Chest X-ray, AP view. Patient: 58 years old, sex M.
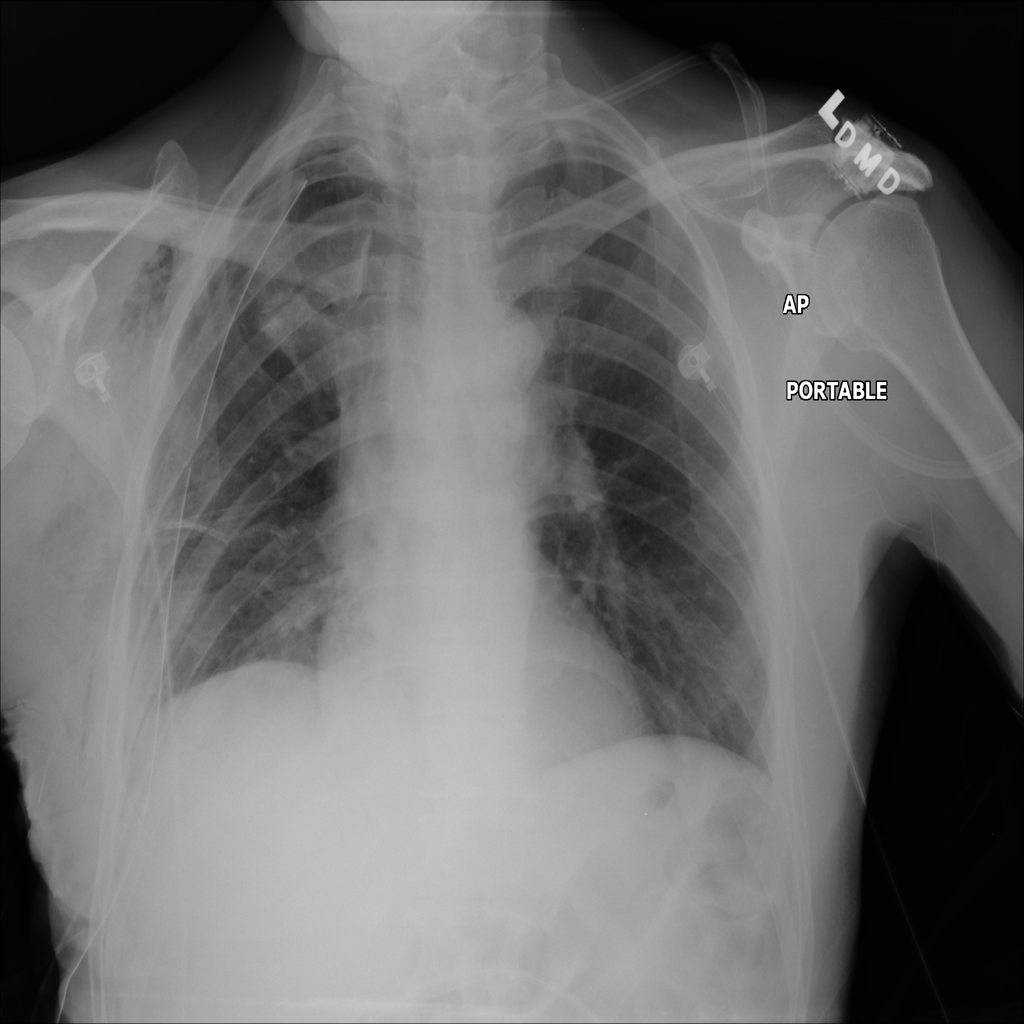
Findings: Emphysema